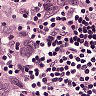
Metastatic tissue present: yes